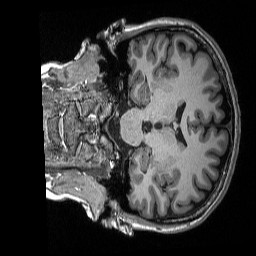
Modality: T1w
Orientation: coronal
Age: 23
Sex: female
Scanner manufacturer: siemens
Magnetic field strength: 3 T
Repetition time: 2.3 s
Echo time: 0.00298 s